Question: Count the number of objects in the diagram.
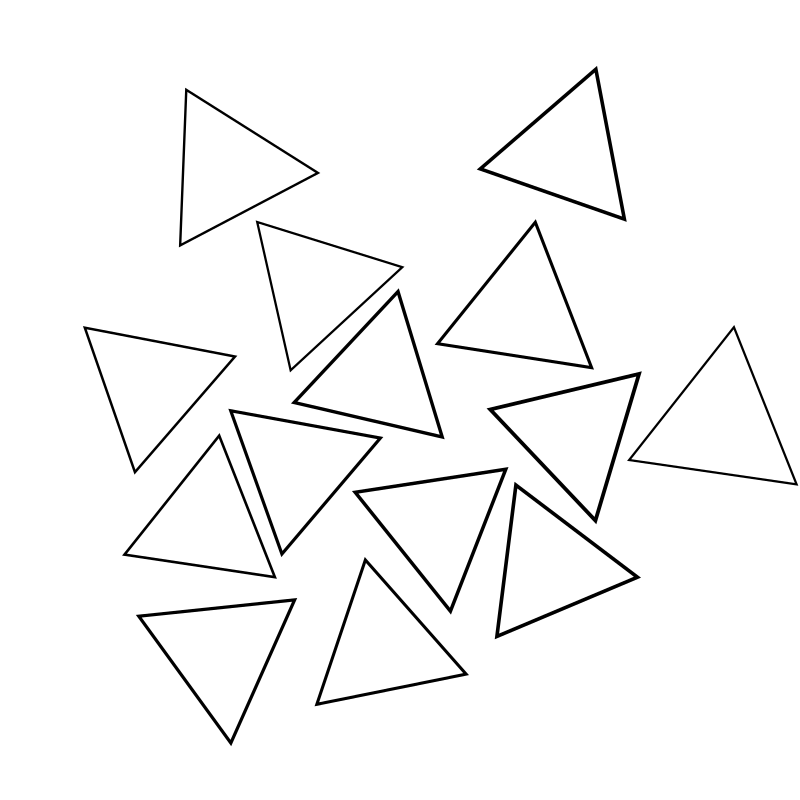
Answer: 14